Question: I've created several pages in wp-admin and inserted the needed HTML. Each page contains multiple nested div elements. An example of one of my pages is the following Contact page:
'''
<div id="content">
<div id="inner-content" class="row clearfix">
<div id="main" class="large-12 medium-12 columns clearfix" role="main">
<strong>Artist Name</strong>
<div class="clearfix"></div>
<a class="email" href="mailto:example@gmail.com">Email Artist</a>
<h3 class="team-title">Artist's Team</h3>
<ul class="team-list">
<li>
<strong>Sarah</strong><p class="team-role"> : Fine Art Agent</p>
<p class="company">Some Agency, NYC</p>
<a class="email" href="mailto:example@gmail.com">Email Sarah</a>
</li>
<li>
<strong>Justin</strong><p class="team-role"> : Manager</p>
<div class="clearfix"></div>
<a class="email" href="mailto:example@gmail.com">Email Justin</a>
</li>
<li>
<strong>Jesse</strong><p class="team-role"> : Publicist</p>
<p class="company">Another Art Agency</p>
<a class="email" href="mailto:example@gmail.com">Email Jesse</a>
</li>
</ul>
</div> <!-- end #main -->
</div> <!-- end #inner-content -->
'''
For this Contact page I have chosen the Contact (contact.php) template for it in the Page Attributes > Template dropdown menu like so:

And the contents of the 'contact.php' are:
'''
<?php /* Template Name: Contact */ ?>
<?php get_header(); ?>
<?php get_footer(); ?>
'''
For some reason when I go to view the Contact page, all I see is the header and footer. All of the HTML code get's ignored by Wordpress. Why is this happening? And how to fix it?
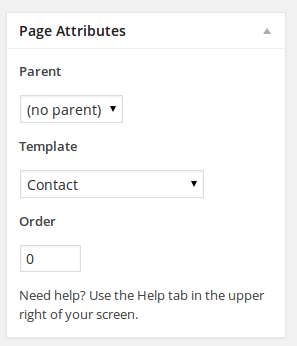
Answer: well your 'contact.php' is missing the post output, the minimal code should be something like that
'''
<?php the_post(); the_content(); ?>
'''
e.g. set the first post as current (skipping the loop) then output its content. though as you added plain html to the page content (often seen as a no-no) it maybe better to directly echo content like that:
'''
<?php the_post(); global $post; echo $post->post_content; ?>
'''
that way you skip wordpress filters that add paragraphs etc. to the content.